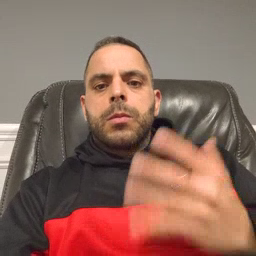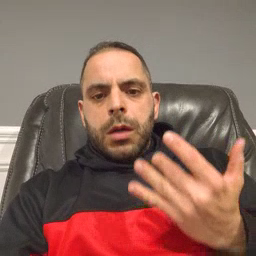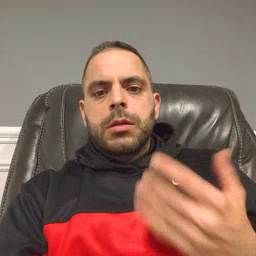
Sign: wait